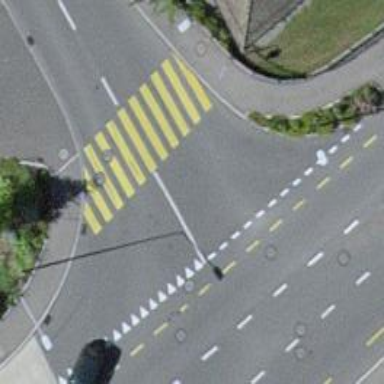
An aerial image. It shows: Uncontrolled zebra crossing with zebra markings.